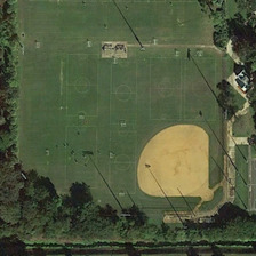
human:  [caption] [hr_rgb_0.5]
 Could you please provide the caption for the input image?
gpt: Next to the big ball stadium is a large forest.

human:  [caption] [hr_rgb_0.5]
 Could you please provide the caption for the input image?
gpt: This is a big baseball field with a wide view.

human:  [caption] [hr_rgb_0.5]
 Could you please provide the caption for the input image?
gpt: This is a big baseball stadium with a wide view.

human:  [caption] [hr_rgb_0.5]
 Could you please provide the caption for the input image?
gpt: There is a big forest beside the gymnasium.

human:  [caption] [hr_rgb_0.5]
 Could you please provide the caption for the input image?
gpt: The top of the baseball field is yellow .